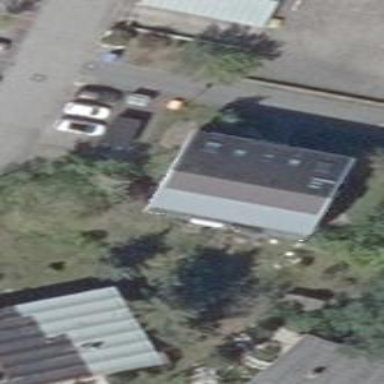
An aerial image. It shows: Gabled roof apartments building.